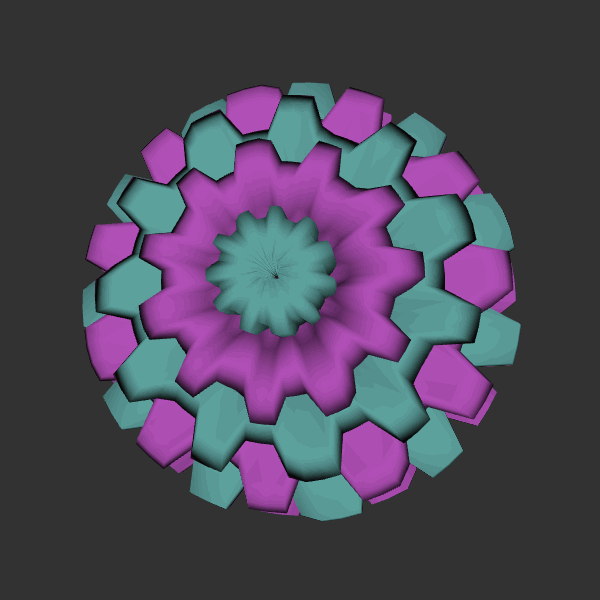
Background: dark